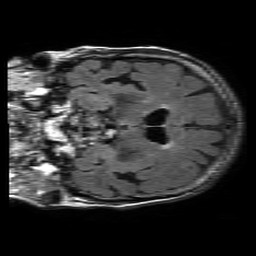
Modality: FLAIR
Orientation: coronal
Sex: female
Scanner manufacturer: philips
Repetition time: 11 s
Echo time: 0.125 s